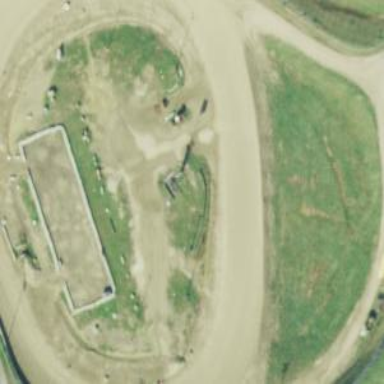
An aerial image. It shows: Dirt raceway for motor sports.